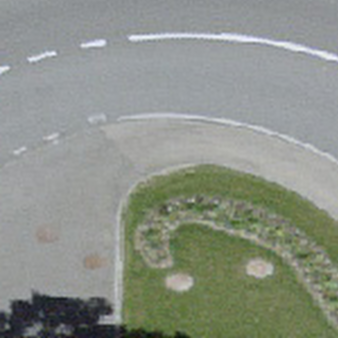
Label: other